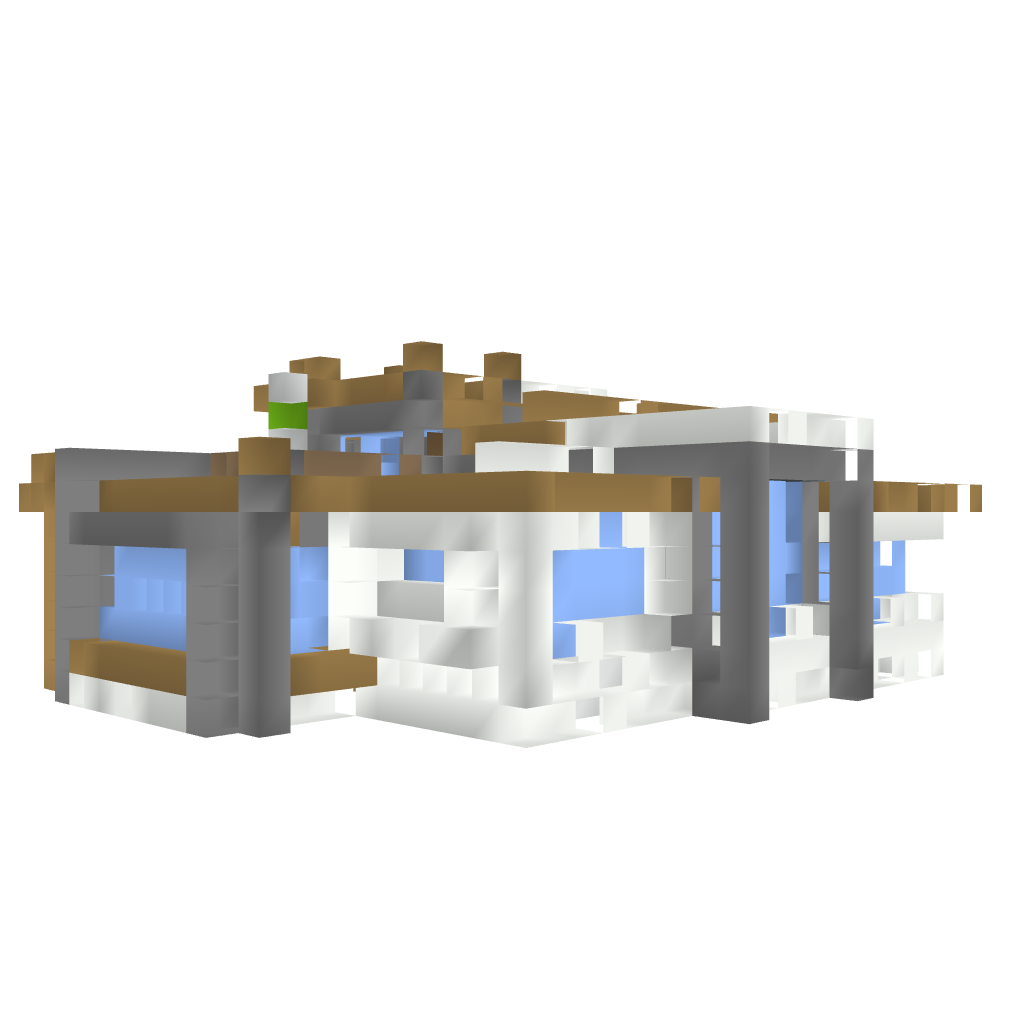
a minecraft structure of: modern home